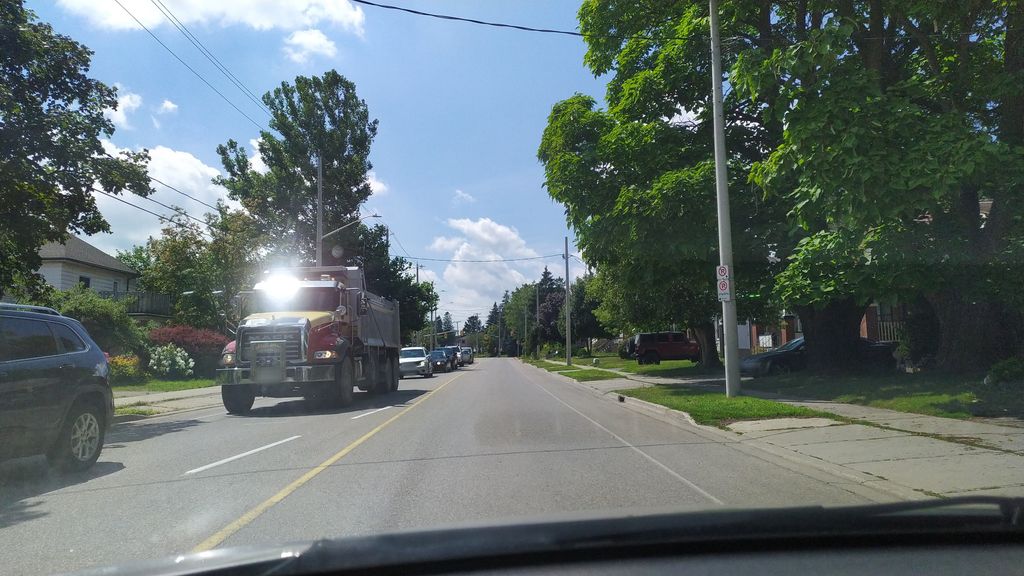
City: kitchener-waterloo